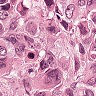
Metastatic tissue present: yes